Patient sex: M
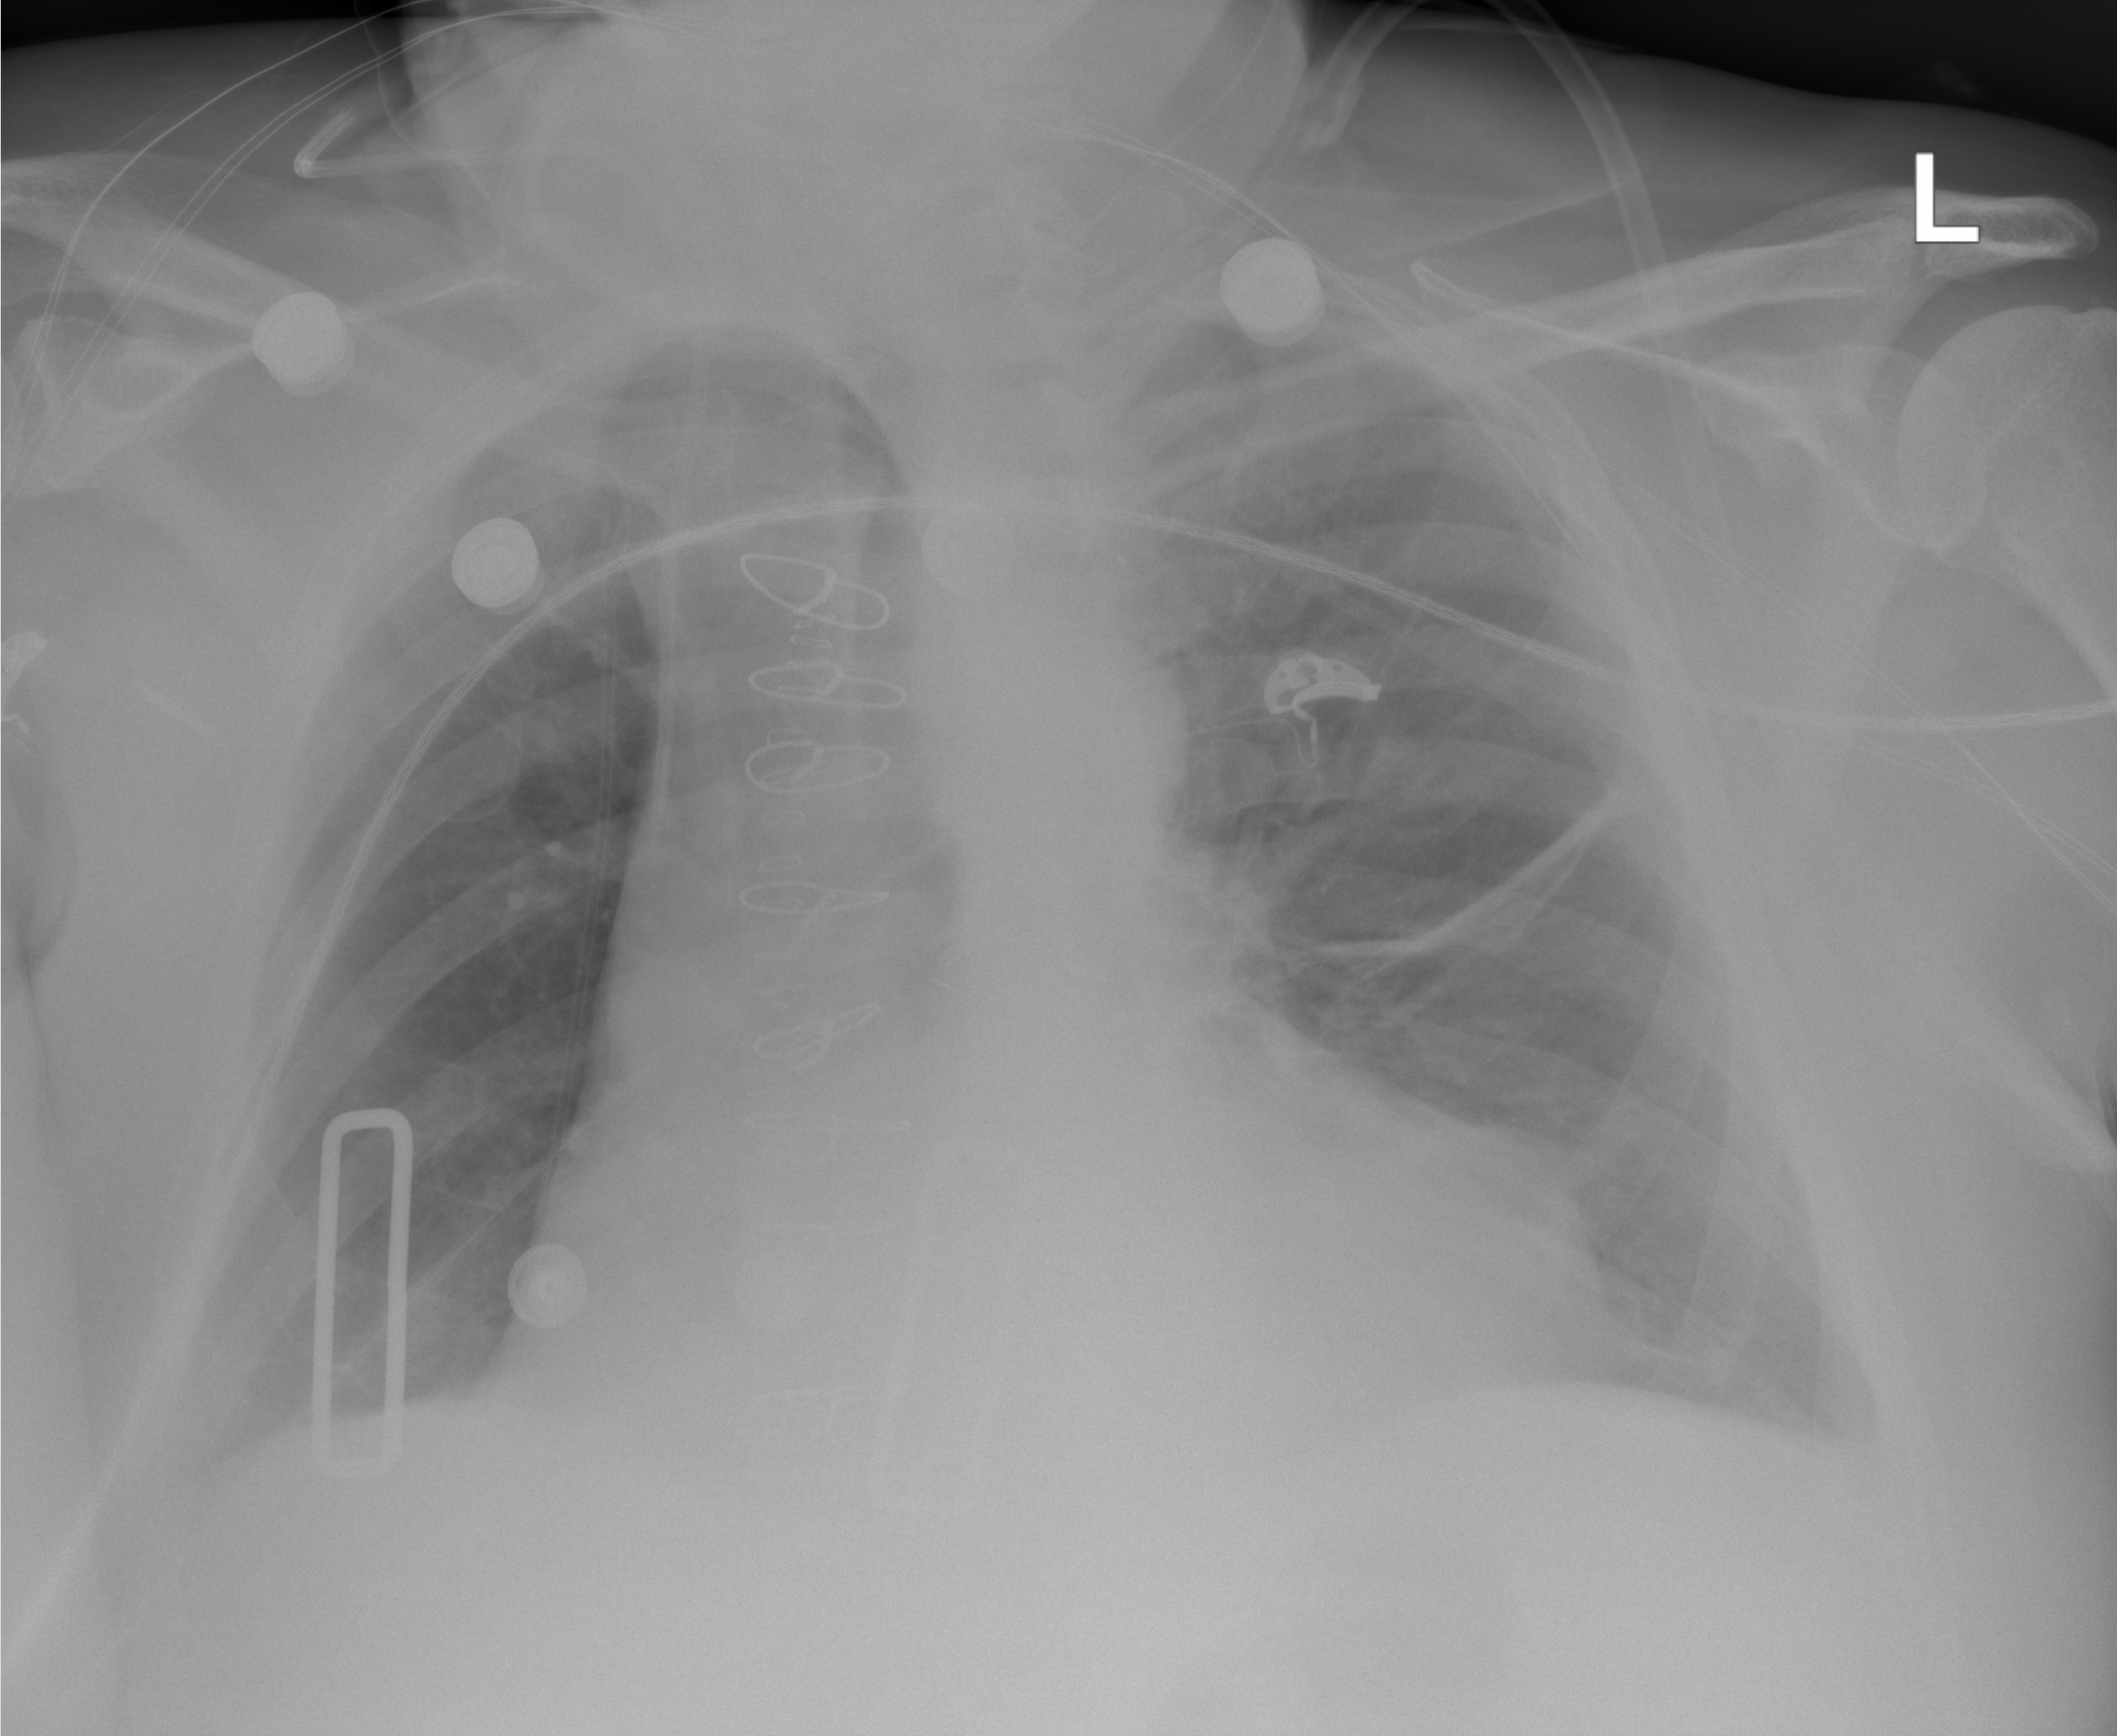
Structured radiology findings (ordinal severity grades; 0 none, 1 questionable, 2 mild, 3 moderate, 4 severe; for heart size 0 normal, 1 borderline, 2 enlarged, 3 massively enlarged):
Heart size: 2
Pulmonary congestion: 0
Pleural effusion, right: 2
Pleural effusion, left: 2
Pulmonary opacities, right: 0
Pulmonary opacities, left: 0
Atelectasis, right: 2
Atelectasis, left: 2